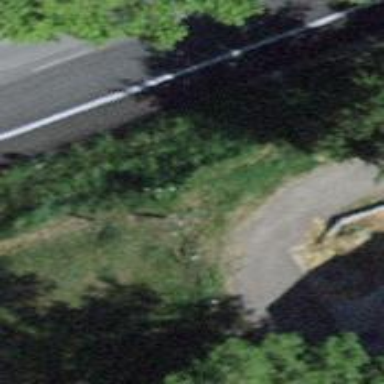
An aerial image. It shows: Bus stop with platform for public transport.